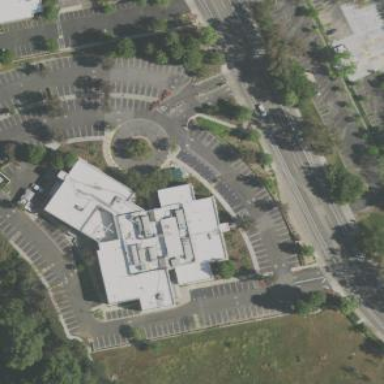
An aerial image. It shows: Commercial building that serves as clinic for healthcare.